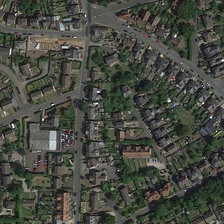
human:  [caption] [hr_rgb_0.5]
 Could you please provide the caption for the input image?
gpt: many buildings and green trees are in a dense residential area .

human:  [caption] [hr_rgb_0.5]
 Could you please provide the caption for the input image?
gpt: many buildings and green trees are in a dense residential area .

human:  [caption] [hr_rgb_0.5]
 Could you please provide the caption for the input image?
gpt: many buildings and green trees are in a dense residential area .

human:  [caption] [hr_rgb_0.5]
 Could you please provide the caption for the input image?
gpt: many buildings and green trees are in a dense residential area .

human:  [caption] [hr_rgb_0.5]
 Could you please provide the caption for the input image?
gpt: many buildings and green trees are in a dense residential area .